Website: walmart
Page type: account-selection
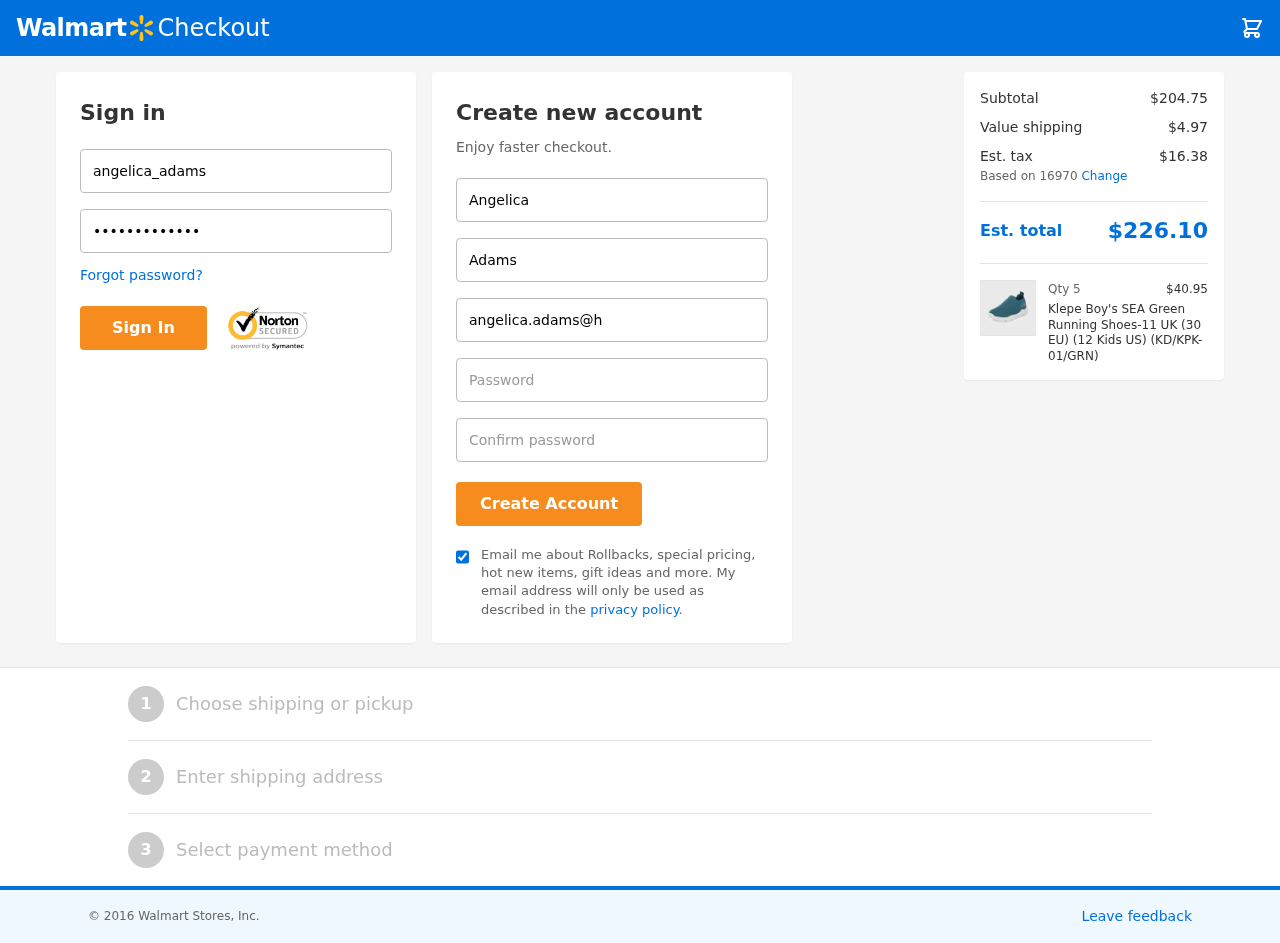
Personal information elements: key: PII_EMAIL
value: angelica.adams@hotmail.com
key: PII_FIRSTNAME
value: Angelica
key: PII_LASTNAME
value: Adams
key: PII_LOGIN_USERNAME
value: angelica_adams
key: PII_POSTCODE
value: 16970
Product elements: key: PRODUCT1_NAME
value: Klepe Boy's SEA Green Running Shoes-11 UK (30 EU) (12 Kids US) (KD/KPK-01/GRN)
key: PRODUCT1_PRICE
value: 40.95
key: PRODUCT1_QUANTITY
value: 5
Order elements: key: ORDER_SUBTOTAL
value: $204.75
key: ORDER_SHIPPING_COST
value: $4.97
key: ORDER_TAX
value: $16.38
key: ORDER_TOTAL
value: $226.10